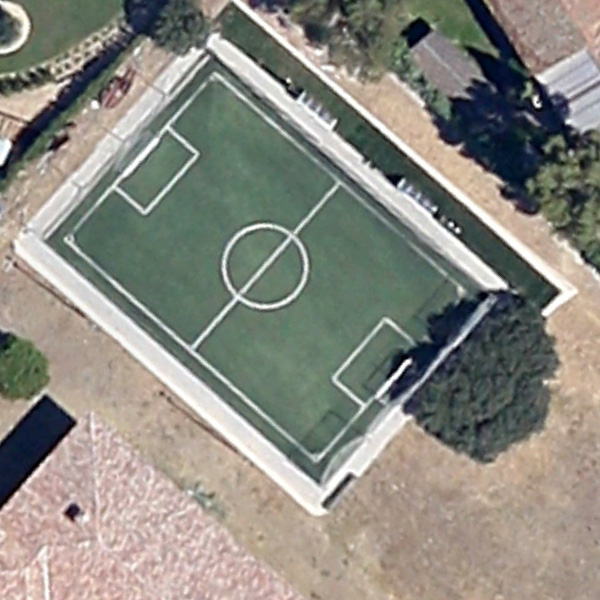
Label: Playground